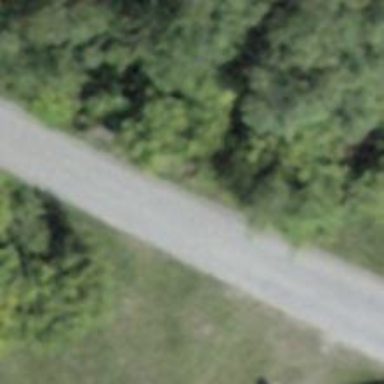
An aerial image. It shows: Unclassified paved road.